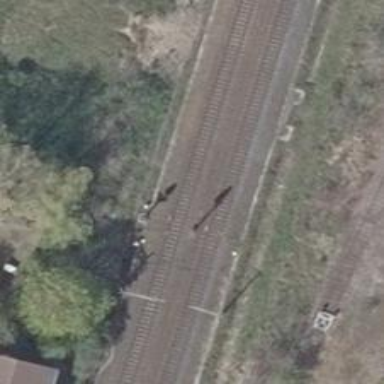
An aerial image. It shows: Railway track with contact line for electrification.